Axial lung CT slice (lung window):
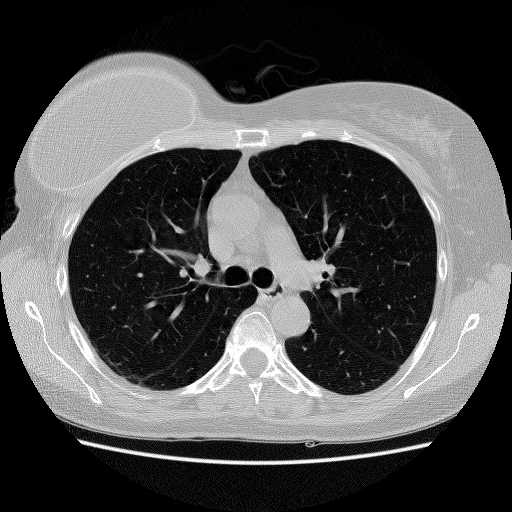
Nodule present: no